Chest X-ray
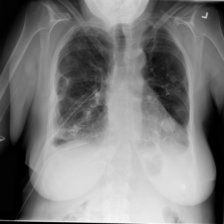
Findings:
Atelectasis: negative
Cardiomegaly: negative
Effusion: negative
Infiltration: negative
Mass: positive
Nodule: positive
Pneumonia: negative
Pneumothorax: negative
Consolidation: negative
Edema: negative
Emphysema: negative
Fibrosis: negative
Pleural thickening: positive
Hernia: negative